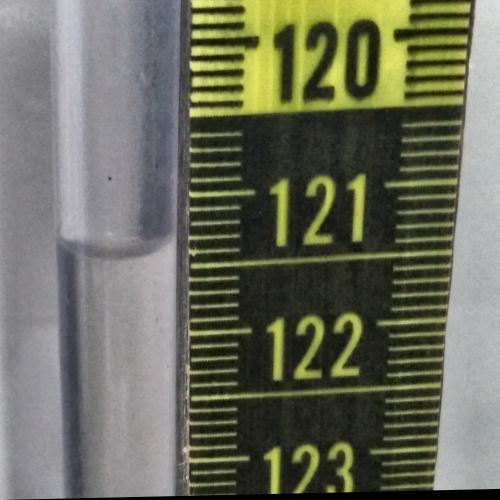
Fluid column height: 121.4 cm